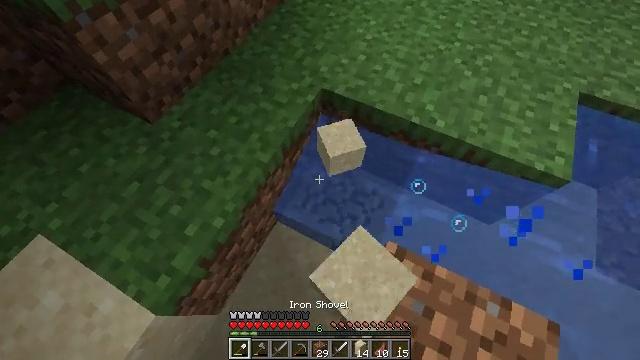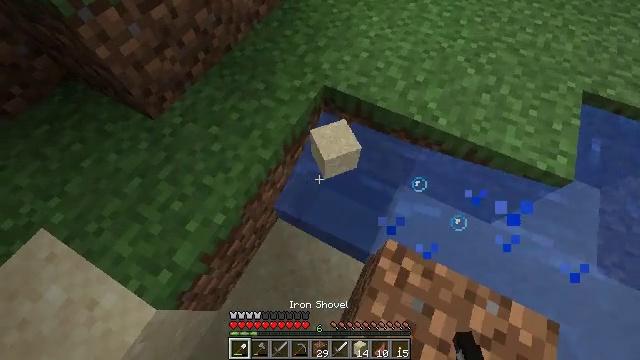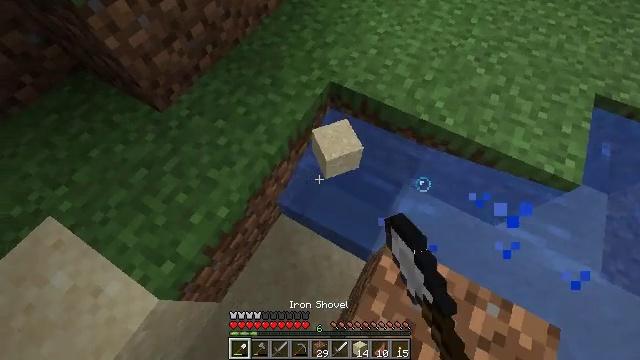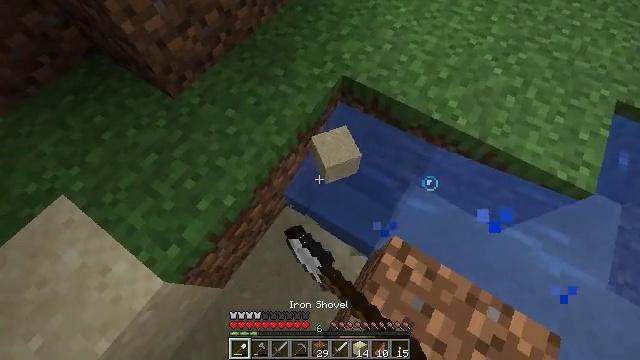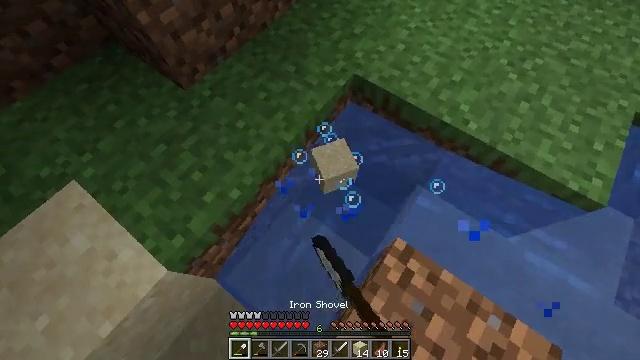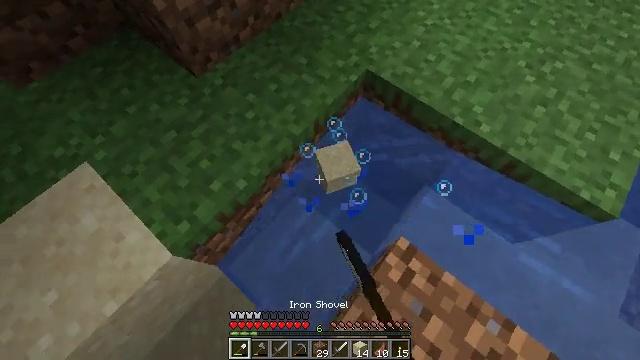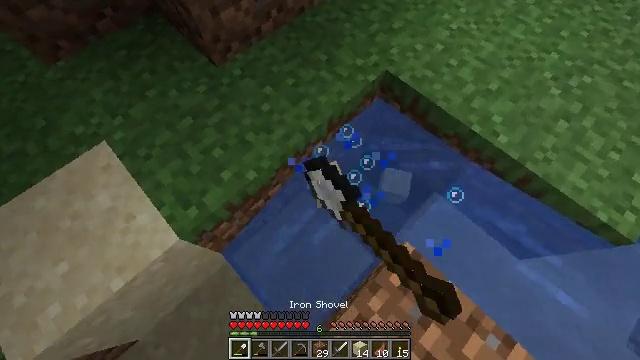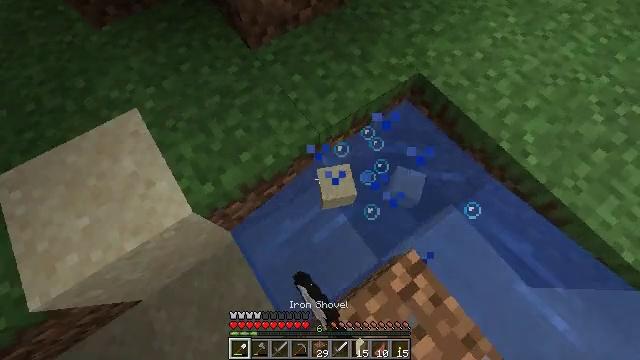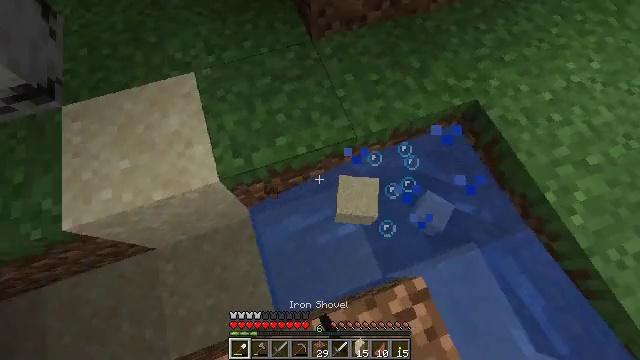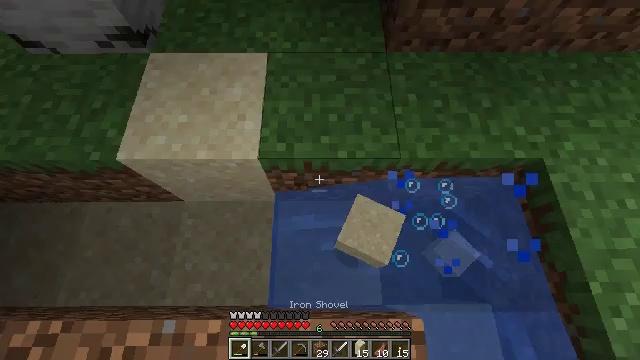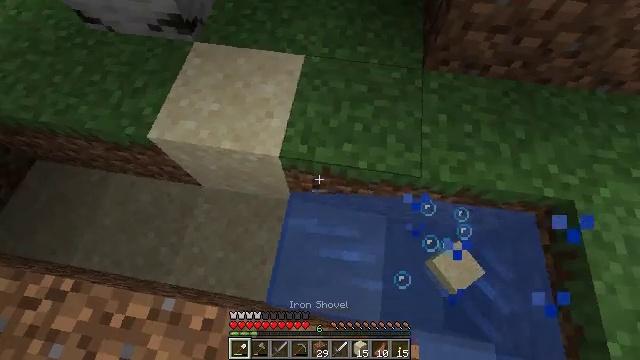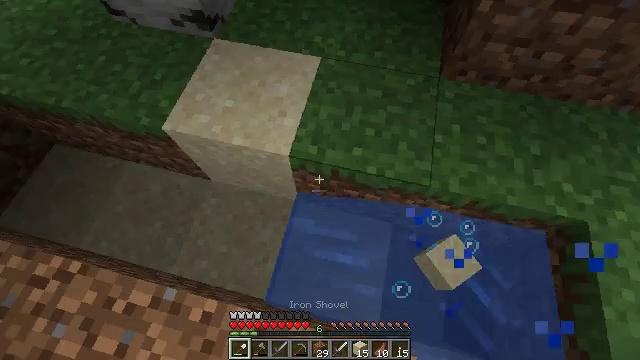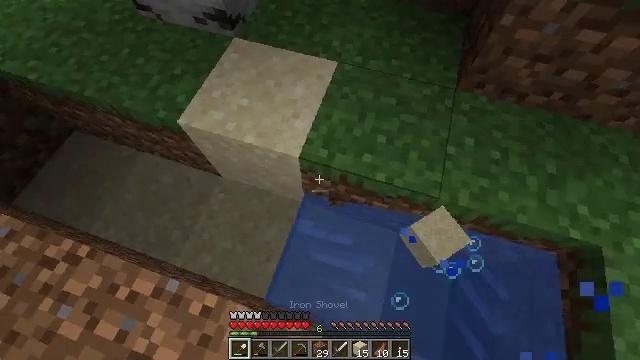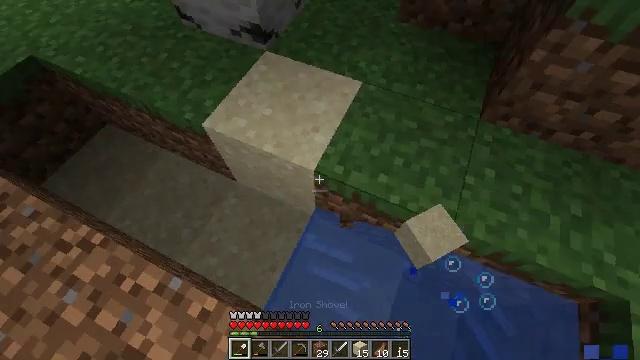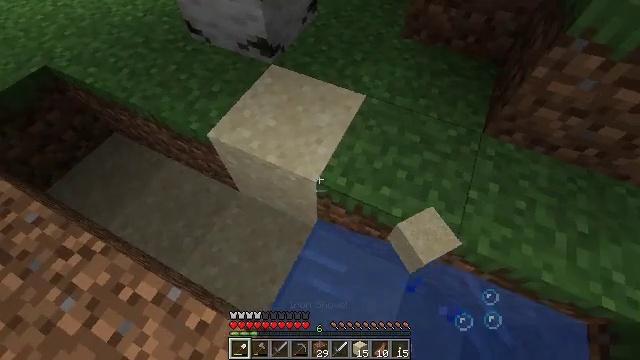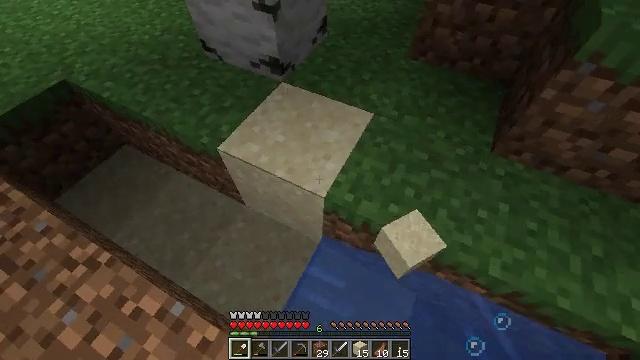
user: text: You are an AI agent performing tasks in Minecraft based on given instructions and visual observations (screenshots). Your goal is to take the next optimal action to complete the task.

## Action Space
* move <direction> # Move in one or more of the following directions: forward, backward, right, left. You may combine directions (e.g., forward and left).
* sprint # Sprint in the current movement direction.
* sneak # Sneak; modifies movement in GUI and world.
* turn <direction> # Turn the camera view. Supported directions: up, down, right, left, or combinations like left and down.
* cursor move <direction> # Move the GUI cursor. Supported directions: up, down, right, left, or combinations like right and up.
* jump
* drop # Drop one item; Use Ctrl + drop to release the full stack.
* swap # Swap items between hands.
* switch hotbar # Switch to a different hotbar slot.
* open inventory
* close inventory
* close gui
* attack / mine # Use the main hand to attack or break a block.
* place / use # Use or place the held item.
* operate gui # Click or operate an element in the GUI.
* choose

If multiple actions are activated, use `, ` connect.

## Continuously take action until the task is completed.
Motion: motion action
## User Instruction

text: Collect sand to make glass.
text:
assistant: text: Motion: attack / mine
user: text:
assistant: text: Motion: turn left, attack / mine
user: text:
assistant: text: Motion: turn left and down, attack / mine
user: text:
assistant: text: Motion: turn left, attack / mine
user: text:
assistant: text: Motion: turn left and down, attack / mine
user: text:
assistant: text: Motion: turn left, attack / mine
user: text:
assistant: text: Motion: turn left and down, attack / mine
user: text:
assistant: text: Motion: turn left, attack / mine
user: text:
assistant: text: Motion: turn left
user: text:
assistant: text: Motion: turn left and up
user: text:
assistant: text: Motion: turn left
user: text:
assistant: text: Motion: turn left
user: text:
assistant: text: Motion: turn left and up
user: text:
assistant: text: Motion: turn left and up
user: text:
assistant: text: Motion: move left, turn left and up
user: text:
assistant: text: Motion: move left, attack / mine
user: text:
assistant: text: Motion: move left, attack / mine
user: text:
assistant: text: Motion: move left, attack / mine
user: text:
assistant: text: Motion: attack / mine
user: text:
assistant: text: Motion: turn right, attack / mine
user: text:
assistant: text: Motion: turn right, attack / mine
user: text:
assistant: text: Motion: turn right, attack / mine
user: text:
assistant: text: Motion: attack / mine